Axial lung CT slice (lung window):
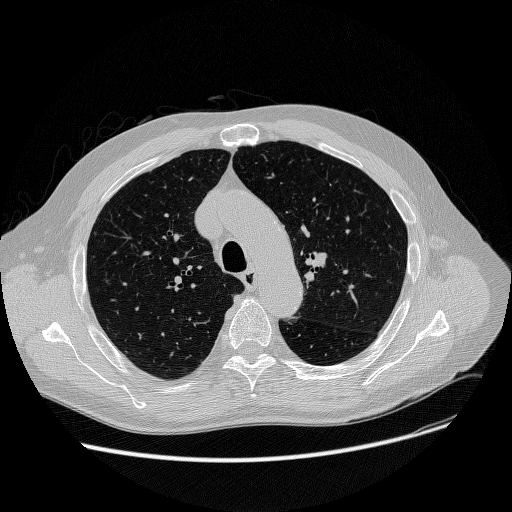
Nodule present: no